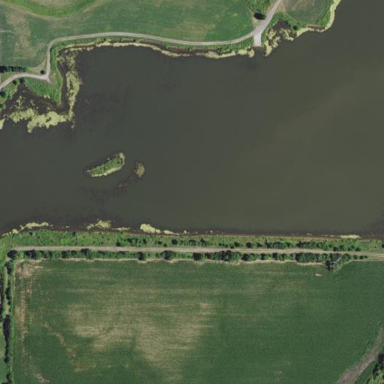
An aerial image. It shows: Peaceful pond surrounded by nature.